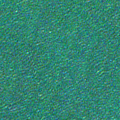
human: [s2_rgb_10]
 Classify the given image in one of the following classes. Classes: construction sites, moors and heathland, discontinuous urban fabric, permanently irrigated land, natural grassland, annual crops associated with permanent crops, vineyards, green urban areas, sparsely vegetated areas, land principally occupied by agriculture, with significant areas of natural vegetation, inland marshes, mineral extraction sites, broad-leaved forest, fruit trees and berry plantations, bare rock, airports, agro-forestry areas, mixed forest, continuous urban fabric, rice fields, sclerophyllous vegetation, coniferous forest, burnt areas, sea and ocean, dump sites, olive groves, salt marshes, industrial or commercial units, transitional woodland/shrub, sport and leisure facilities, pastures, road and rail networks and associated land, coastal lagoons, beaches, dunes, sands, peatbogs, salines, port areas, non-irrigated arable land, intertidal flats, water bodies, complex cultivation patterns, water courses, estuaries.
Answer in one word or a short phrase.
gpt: sea and ocean